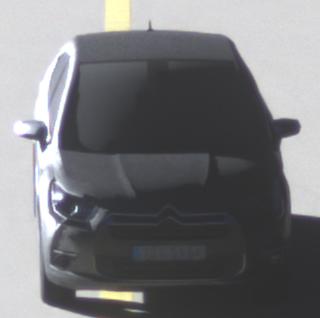
Make: Citroen
Model: DS 4 VTi 120
Detailed model: DS 4
Model produced from: 2011/05
Model produced until: 2015/01
Doors: 5
Color: gray
Road condition: dry road
Daytime: sunrise or sunset
Contrast: medium contrast